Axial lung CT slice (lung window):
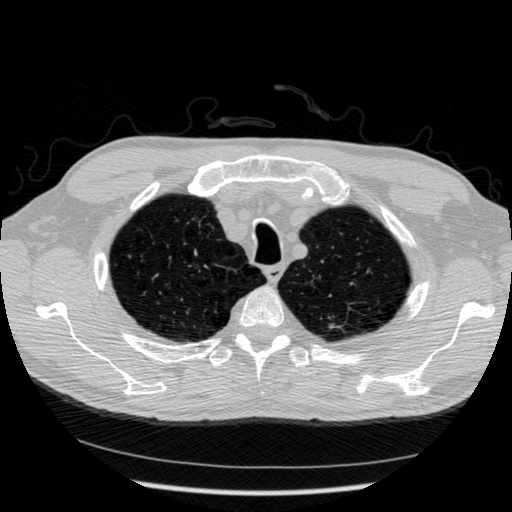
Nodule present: no